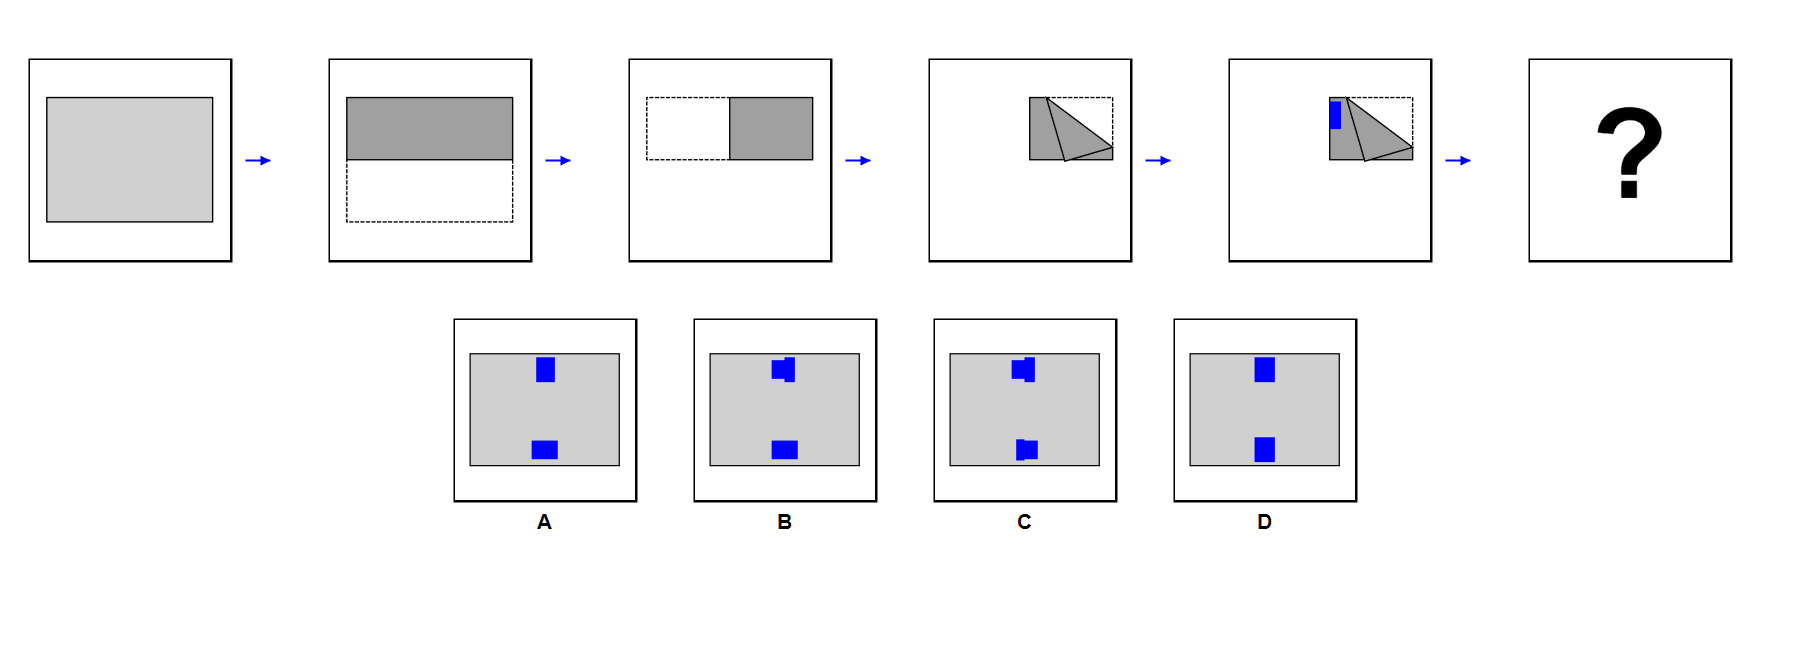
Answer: D